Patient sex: F
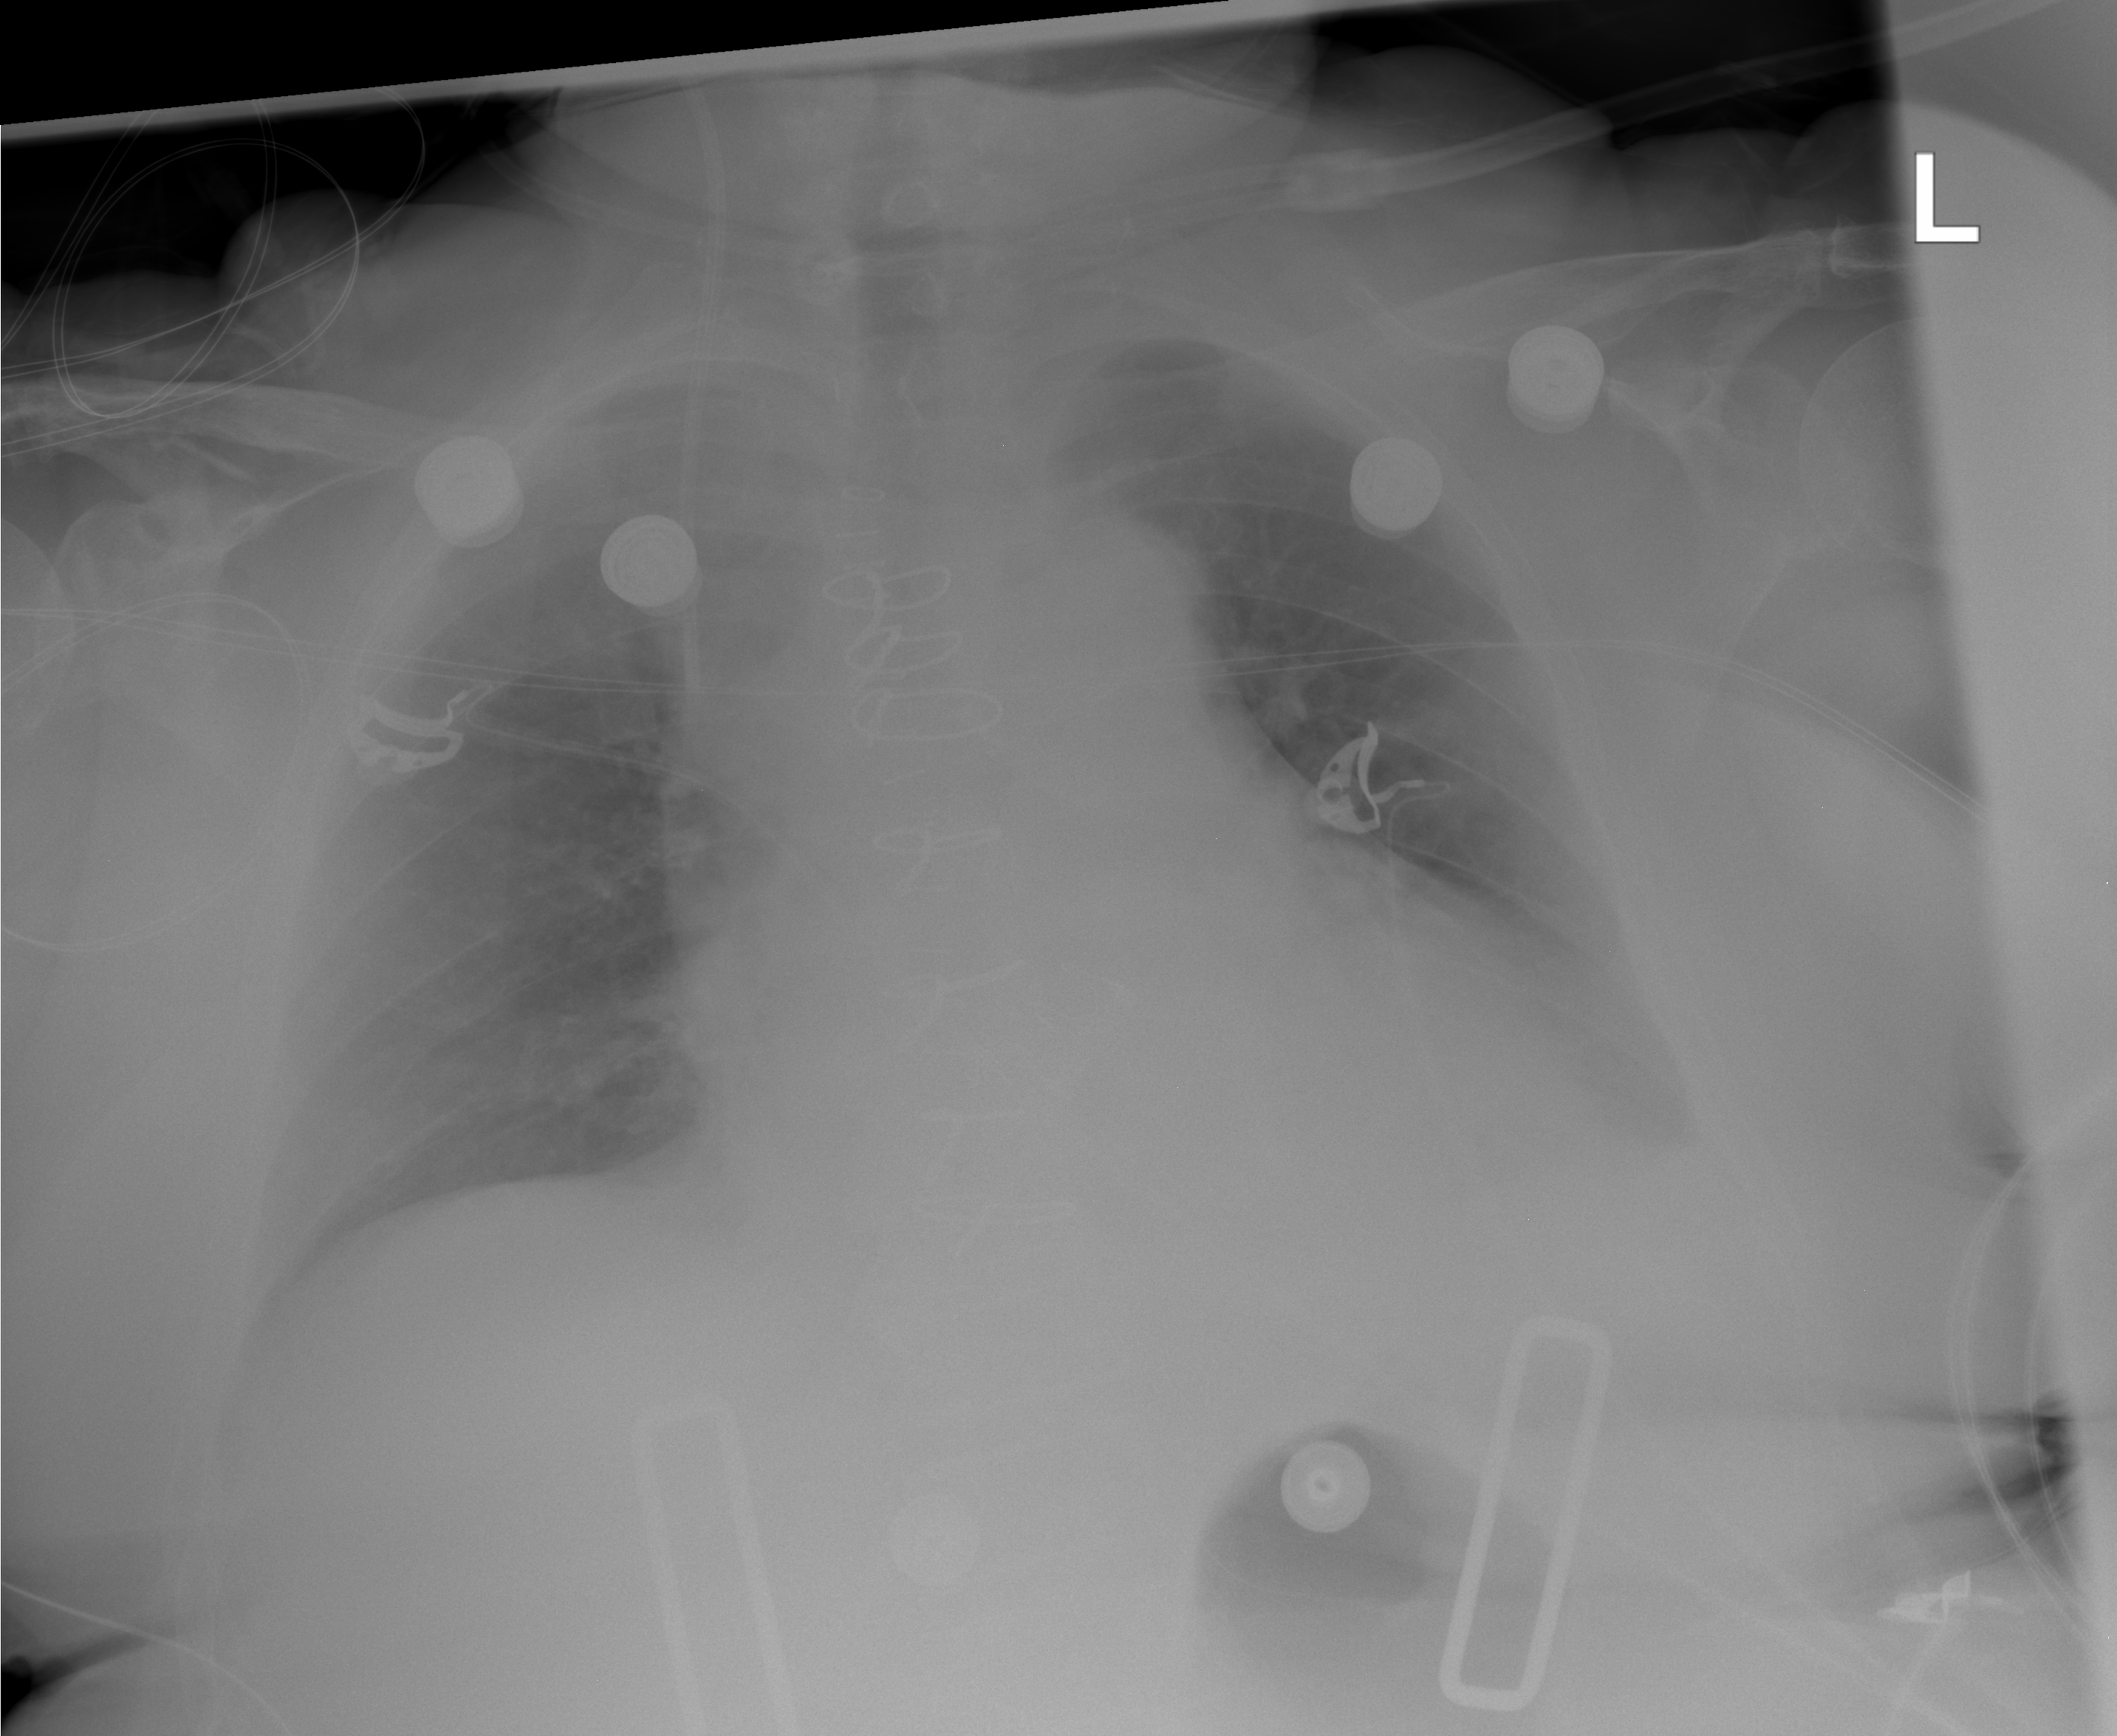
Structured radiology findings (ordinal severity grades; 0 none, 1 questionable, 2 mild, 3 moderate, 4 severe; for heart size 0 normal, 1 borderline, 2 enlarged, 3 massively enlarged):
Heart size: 1
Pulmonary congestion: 0
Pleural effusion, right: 0
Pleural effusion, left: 2
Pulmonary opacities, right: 0
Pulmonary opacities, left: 0
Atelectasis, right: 0
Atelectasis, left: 2